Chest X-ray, PA view. Patient: 26 years old, sex F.
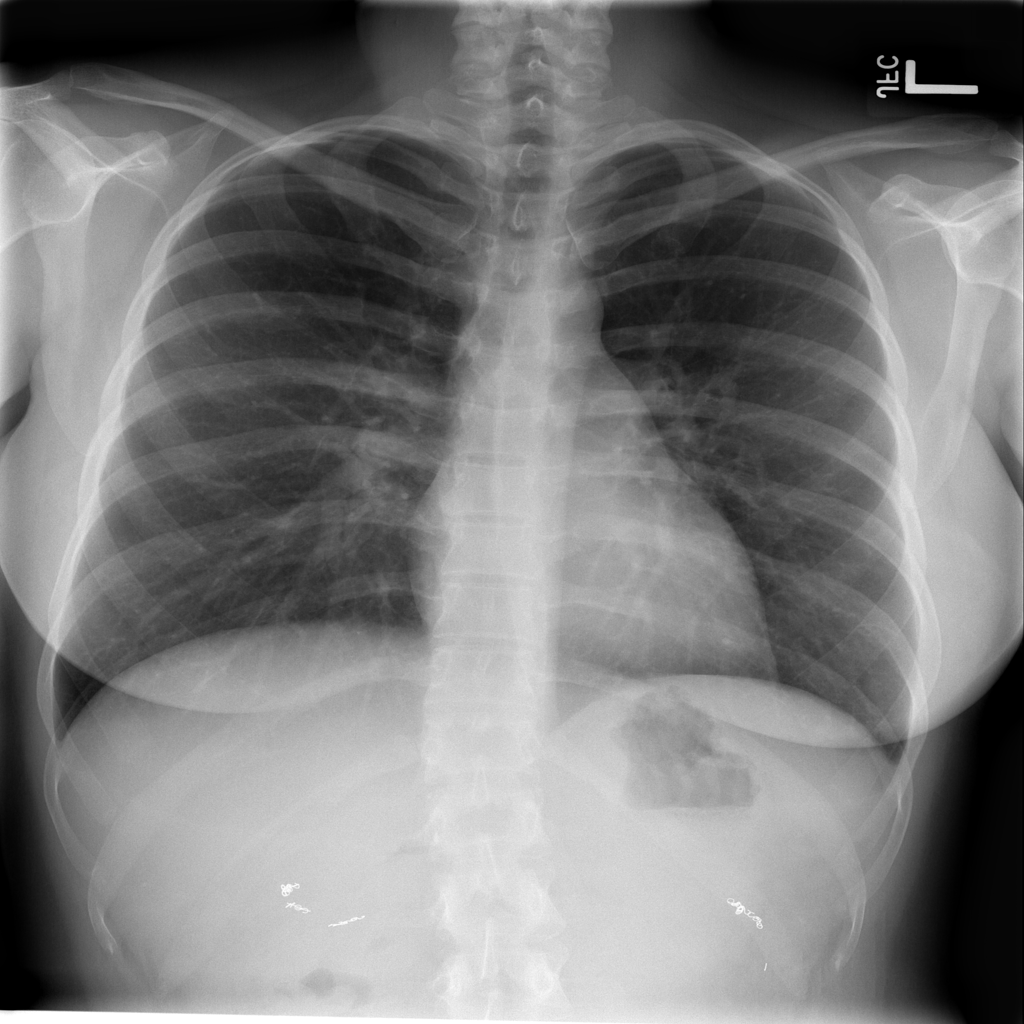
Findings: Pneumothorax